【题型】解答题　【知识点】平面几何　【难度】hard
如图，已知$AB$为半圆$O$的直径，$AB=2$，线段$AI\perp AB$，延长$AB$至点$G$，使$BG=AB$，以点$B$为圆心，线段$AG$为直径作半圆$B$，点$D$是半圆$B$上一点，过点$D$作$DF\perp AI$于点$F$，连接$AD$，$BD$，其中$AD$交半圆$O$于点$E$.连接$EF$.

\vspace{0.5em}
\noindent (1)求证：$AE=DE$.\\
(2)设$EF=x$，$DF=y$，求$y$关于$x$的函数表达式及自变量$x$的取值范围.\\
(3)如图2，以$BG$为直径作半圆$O'$，$BD$交半圆$O$或半圆$O'$于点$J$，连接$FB$交$AD$于点$K$，连接$KJ$，当点$K$将线段$FB$分为$2:3$两部分时，求$\triangle DFK$与$\triangle BJK$的面积之差.
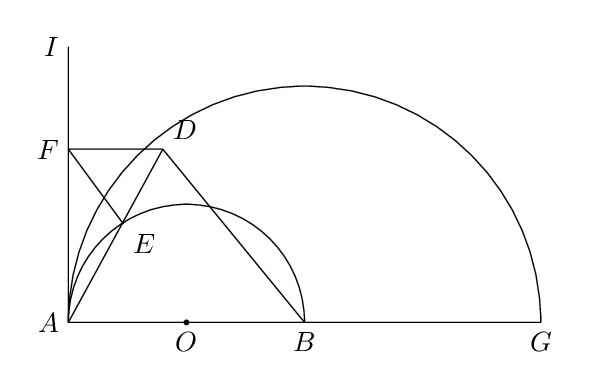
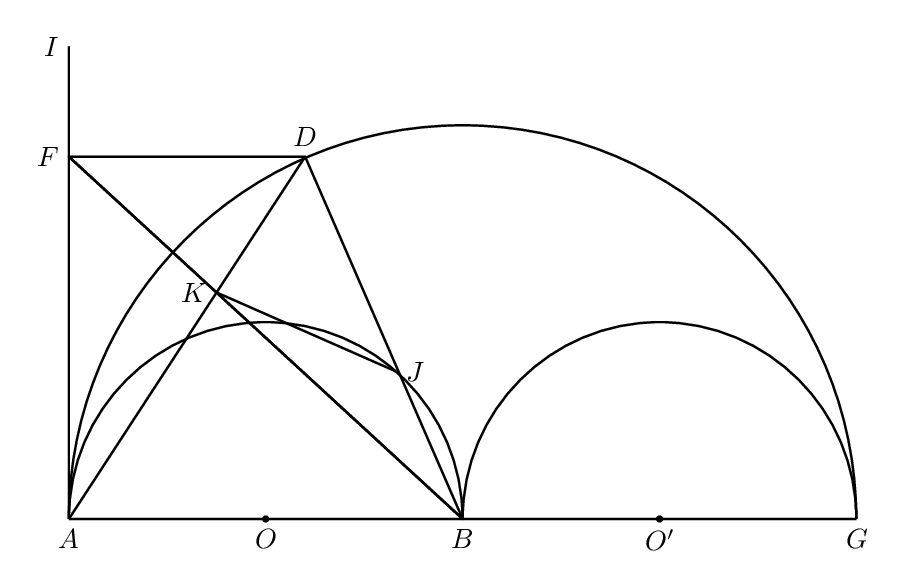
【解答】
\noindent \textbf{【答案】}\\
(1)见解析；\\
(2)$y=x^2(0\leq x\leq2)$；\\
(3)$\dfrac{8\sqrt{2}}{45}$或$\dfrac{3\sqrt{3}}{5}$.

\vspace{1em}
\noindent \textbf{【分析】}\\
(1)连接$BE$，根据$AB$为半圆$O$的直径，可得$BE\perp AD$，根据半径相等可得$BA=BD$，根据三线合一即可得证；\\
(2)过$D$作$DH\perp AB$于$H$，设$EF=x$，$DF=y$，在$\text{Rt}\triangle ADH$中，由勾股定理分别求得$DH$、$AD$，进而根据$EF=\dfrac{1}{2}AD$，$0\leq AD\leq4$，即可求得$y$关于$x$的函数表达式及自变量$x$的取值范围；\\
(3)根据题意分①当$\dfrac{KF}{KB}=\dfrac{2}{3}$时，②当$\dfrac{KF}{KB}=\dfrac{3}{2}$时，分别讨论求得$\triangle DFK$与$\triangle BJK$的面积，即可求解.

\vspace{1em}
\noindent \textbf{【详解】}\\
(1) 如图，连接$BE$，

\noindent 因为$AB$为半圆$O$的直径，所以$\angle AEB=90^\circ$，即$BE\perp AD$，
\noindent 又因为$BA=BD$，
\noindent 所以$E$为$AD$中点，
\noindent 所以$AE=DE$；

\vspace{0.5em}
(2) 解：如图，过$D$作$DH\perp AB$于$H$，

\vspace{0.5em}
\noindent 因为$DF\perp AI$，$AI\perp AB$，所以四边形$AFDH$为矩形，所以$AD=FH$，
\noindent 又因为$AE=DE$，所以$EF=EH=\dfrac{1}{2}AD$.
\noindent 设$EF=x$，$DF=y$，则$AH=y$，
\noindent 又因为$AB=2$，所以$HB=AB-AH=2-y$，
\noindent 又因为$BD=BA=2$，
\noindent 在$\text{Rt}\triangle DBH$中，$DH=\sqrt{BD^2-BH^2}=\sqrt{4-(2-y)^2}=\sqrt{4y-y^2}$，
\noindent 在$\text{Rt}\triangle ADH$中，$AD=\sqrt{DH^2+AH^2}=\sqrt{4y-y^2+y^2}=\sqrt{4y}=2\sqrt{y}$，
\noindent 因为$EF=\dfrac{1}{2}AD$，$0\leq AD\leq4$，
\noindent 即$x=\sqrt{y}$，$0\leq x\leq2$，
\noindent 所以$y=x^2(0\leq x\leq2)$；

\vspace{0.5em}
(3) 如图，

\vspace{0.5em}
\noindent 因为$DF\parallel AB$，所以$\triangle KDF \sim \triangle KAB$，
\noindent 所以$\dfrac{KF}{KB}=\dfrac{DF}{AB}$，
\noindent 因为点$K$将线段$FB$分为$2:3$两部分时：
\noindent ①当$\dfrac{KF}{KB}=\dfrac{2}{3}$时，$\dfrac{DF}{AB}=\dfrac{2}{3}$，
\noindent 因为$AB=2$，所以$DF=\dfrac{4}{3}$，
\noindent 由(2)可知，$AD=2\sqrt{DF}=\dfrac{4\sqrt{3}}{3}$，$AF=\sqrt{AD^2-DF^2}=\sqrt{\dfrac{16}{3}-\dfrac{16}{9}}=\dfrac{4\sqrt{2}}{3}$，
\noindent $S_{\triangle DFK}=\dfrac{1}{2}\times\dfrac{4}{3}\times\dfrac{4\sqrt{2}}{3}=\dfrac{8\sqrt{2}}{9}$，
\noindent 连接$AJ$，如图所示：

\vspace{0.5em}
\noindent 因为$AB$为半圆$O$的直径，所以$\angle AJB=\angle AJD=90^\circ$，
\noindent 在$\text{Rt}\triangle ADJ$中，$AJ^2=AD^2-DJ^2=AB^2-BJ^2$，
\noindent 设$DJ=m$，则$BJ=BD-DJ=2-m$，
\noindent 所以$\left(\dfrac{4\sqrt{3}}{3}\right)^2-m^2=4-(2-m)^2$，解得$m=\dfrac{4}{3}$，
\noindent 所以$BJ=\dfrac{2}{3}$，
\noindent 所以$\dfrac{BJ}{BD}=\dfrac{\dfrac{2}{3}}{2}=\dfrac{1}{3}$，
\noindent 进而可求得面积差为$\dfrac{8\sqrt{2}}{45}$；
\noindent ②当$\dfrac{KF}{KB}=\dfrac{3}{2}$时，同理可得面积差为$\dfrac{3\sqrt{3}}{5}$.
\noindent 综上，$\triangle DFK$与$\triangle BJK$的面积之差为$\dfrac{8\sqrt{2}}{45}$或$\dfrac{3\sqrt{3}}{5}$.
\noindent 所以$\dfrac{S_{\triangle KBJ}}{S_{\triangle KBD}}=\dfrac{1}{3}$，
\noindent 因为$\dfrac{KF}{KB}=\dfrac{2}{3}$，
\noindent 所以$\dfrac{S_{\triangle DFK}}{S_{\triangle DKB}}=\dfrac{2}{3}$，$\dfrac{S_{\triangle DFK}}{S_{\triangle DFB}}=\dfrac{2}{5}$，
\noindent 所以$\dfrac{S_{\triangle JKB}}{S_{\triangle DFK}}=\dfrac{1}{2}$，
\noindent 所以$S_{\triangle DFK}=\dfrac{2}{5}S_{\triangle DFB}=\dfrac{2}{5}\times\dfrac{8\sqrt{2}}{9}=\dfrac{16\sqrt{2}}{45}$，
\noindent $S_{\triangle JKB}=\dfrac{1}{2}S_{\triangle DFK}=\dfrac{8\sqrt{2}}{45}$，
\noindent $\triangle DFK$与$\triangle BJK$的面积之差为：$\dfrac{16\sqrt{2}}{45}-\dfrac{8\sqrt{2}}{45}=\dfrac{8\sqrt{2}}{45}$；

\vspace{0.5em}
\noindent 当$\dfrac{KF}{KB}=\dfrac{3}{2}$时，$\dfrac{DF}{AB}=\dfrac{3}{2}$，
\noindent 如图，连接$GJ$，$DG$，

\vspace{0.5em}
\noindent 因为$AB=2$，所以$DF=3$，由(2)可知$AD=2\sqrt{DF}=2\sqrt{3}$，$AF=\sqrt{AD^2-DF^2}=\sqrt{12-9}=\sqrt{3}$，
\noindent 所以$S_{\triangle DFB}=\dfrac{1}{2}DF\cdot AF=\dfrac{1}{2}\times3\times\sqrt{3}=\dfrac{3\sqrt{3}}{2}$，
\noindent 因为$\text{Rt}\triangle ADF$中，$AD=2\sqrt{3}$，$DF=3$，
\noindent 所以$\sin\angle DAF=\dfrac{DF}{AD}=\dfrac{3}{2\sqrt{3}}=\dfrac{\sqrt{3}}{2}$，
\noindent 所以$\angle DAF=60^\circ$，所以$\angle DAB=90^\circ-\angle FAD=30^\circ$，
\noindent 因为$AB=BD$，所以$\angle BAD=\angle BDA=30^\circ$，所以$\angle DBG=60^\circ$，
\noindent 因为$BG=BD$，所以$\triangle BDG$是等边三角形，
\noindent 因为$BG$为半圆$O'$的直径，
\noindent 所以$\angle BJG=90^\circ$，即$GJ\perp BD$，
\noindent 所以$BJ=JD=\dfrac{1}{2}BD$，

\vspace{0.5em}
\noindent 所以$S_{\triangle BKJ}=\dfrac{1}{2}S_{\triangle KBD}$，
\noindent 因为$\dfrac{KF}{KB}=\dfrac{3}{2}$，所以$\dfrac{S_{\triangle DFK}}{S_{\triangle DKB}}=\dfrac{3}{2}$，
\noindent $S_{\triangle DFK}=\dfrac{3}{5}S_{\triangle DFB}=\dfrac{3}{5}\times\dfrac{3\sqrt{3}}{2}=\dfrac{9\sqrt{3}}{10}$，
\noindent 所以$\dfrac{S_{\triangle DFK}}{S_{\triangle JKB}}=\dfrac{3}{1}$，
\noindent 所以$S_{\triangle JKB}=\dfrac{1}{3}S_{\triangle DFK}=\dfrac{1}{3}\times\dfrac{9\sqrt{3}}{10}=\dfrac{3\sqrt{3}}{10}$，
\noindent 所以$\triangle DFK$与$\triangle BJK$的面积之差为：$\dfrac{9\sqrt{3}}{10}-\dfrac{3\sqrt{3}}{10}=\dfrac{3\sqrt{3}}{5}$．

\vspace{0.5em}
\noindent 综上所述，$\triangle DFK$与$\triangle BJK$的面积之差为：$\dfrac{8\sqrt{2}}{45}$或$\dfrac{3\sqrt{3}}{5}$．

\vspace{1em}
\noindent 【点睛】本题考查了圆的性质、三线合一、勾股定理、直径所对的圆周角是直角、相似三角形的性质、根据特殊角的三角函数值求角度，掌握以上知识是解题的关键，属于难题．
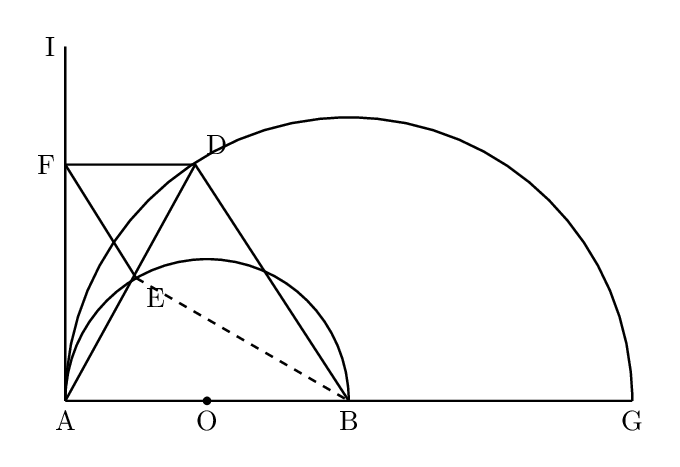
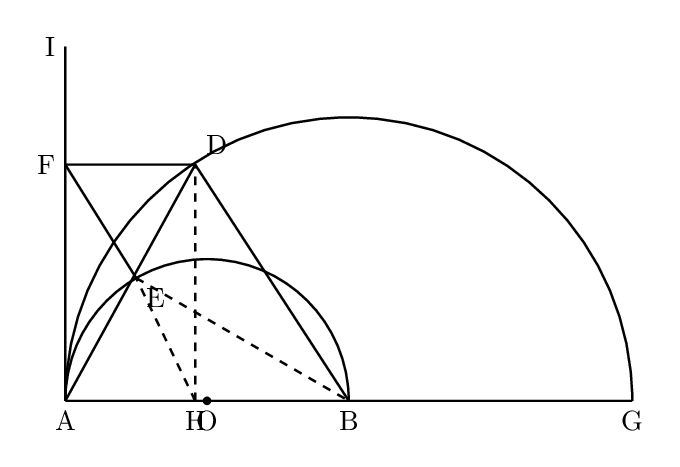
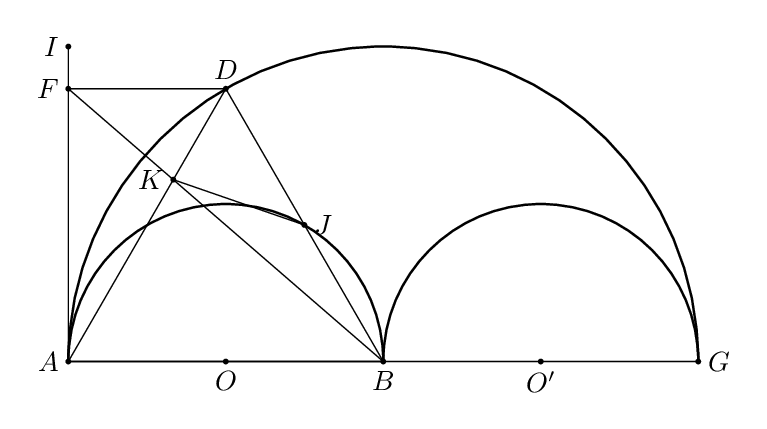
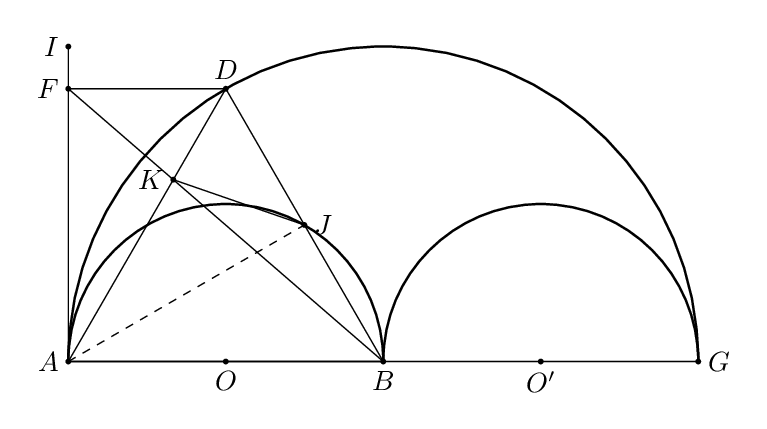
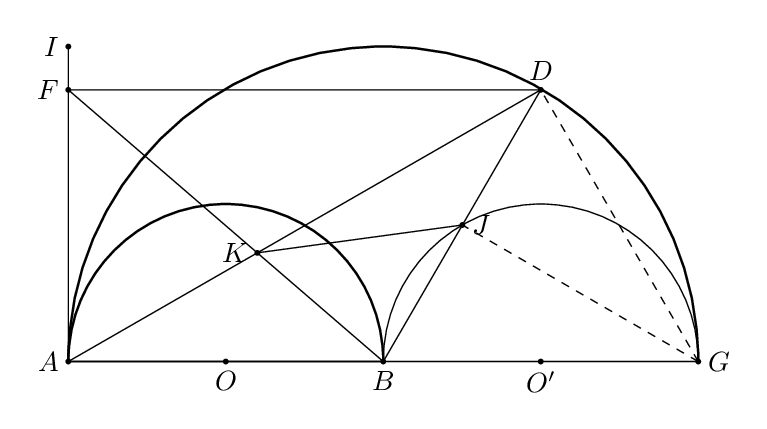